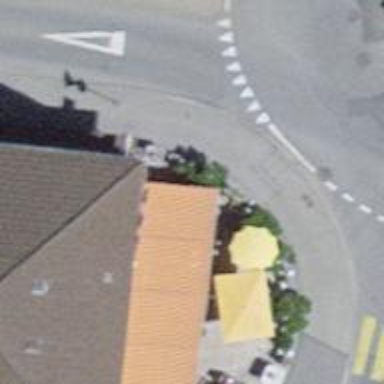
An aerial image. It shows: Restaurant.